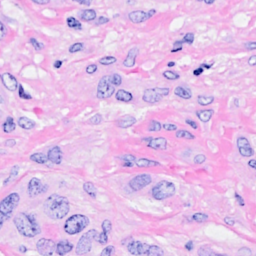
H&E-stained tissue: Breast